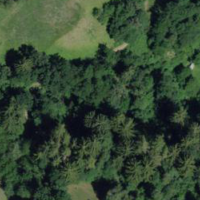
EUNIS habitat code: 44
Species observed at this site:
Allium ursinum